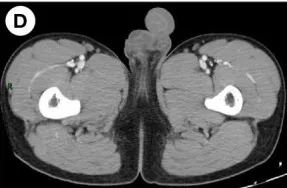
CT examination. (D) Enhanced CT after the surgery; the mass was completely removed.
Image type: radiology (ct)